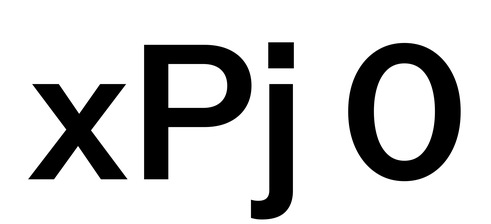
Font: InstrumentSans_SemiBold